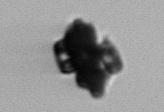
Label: Delphineis